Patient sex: M
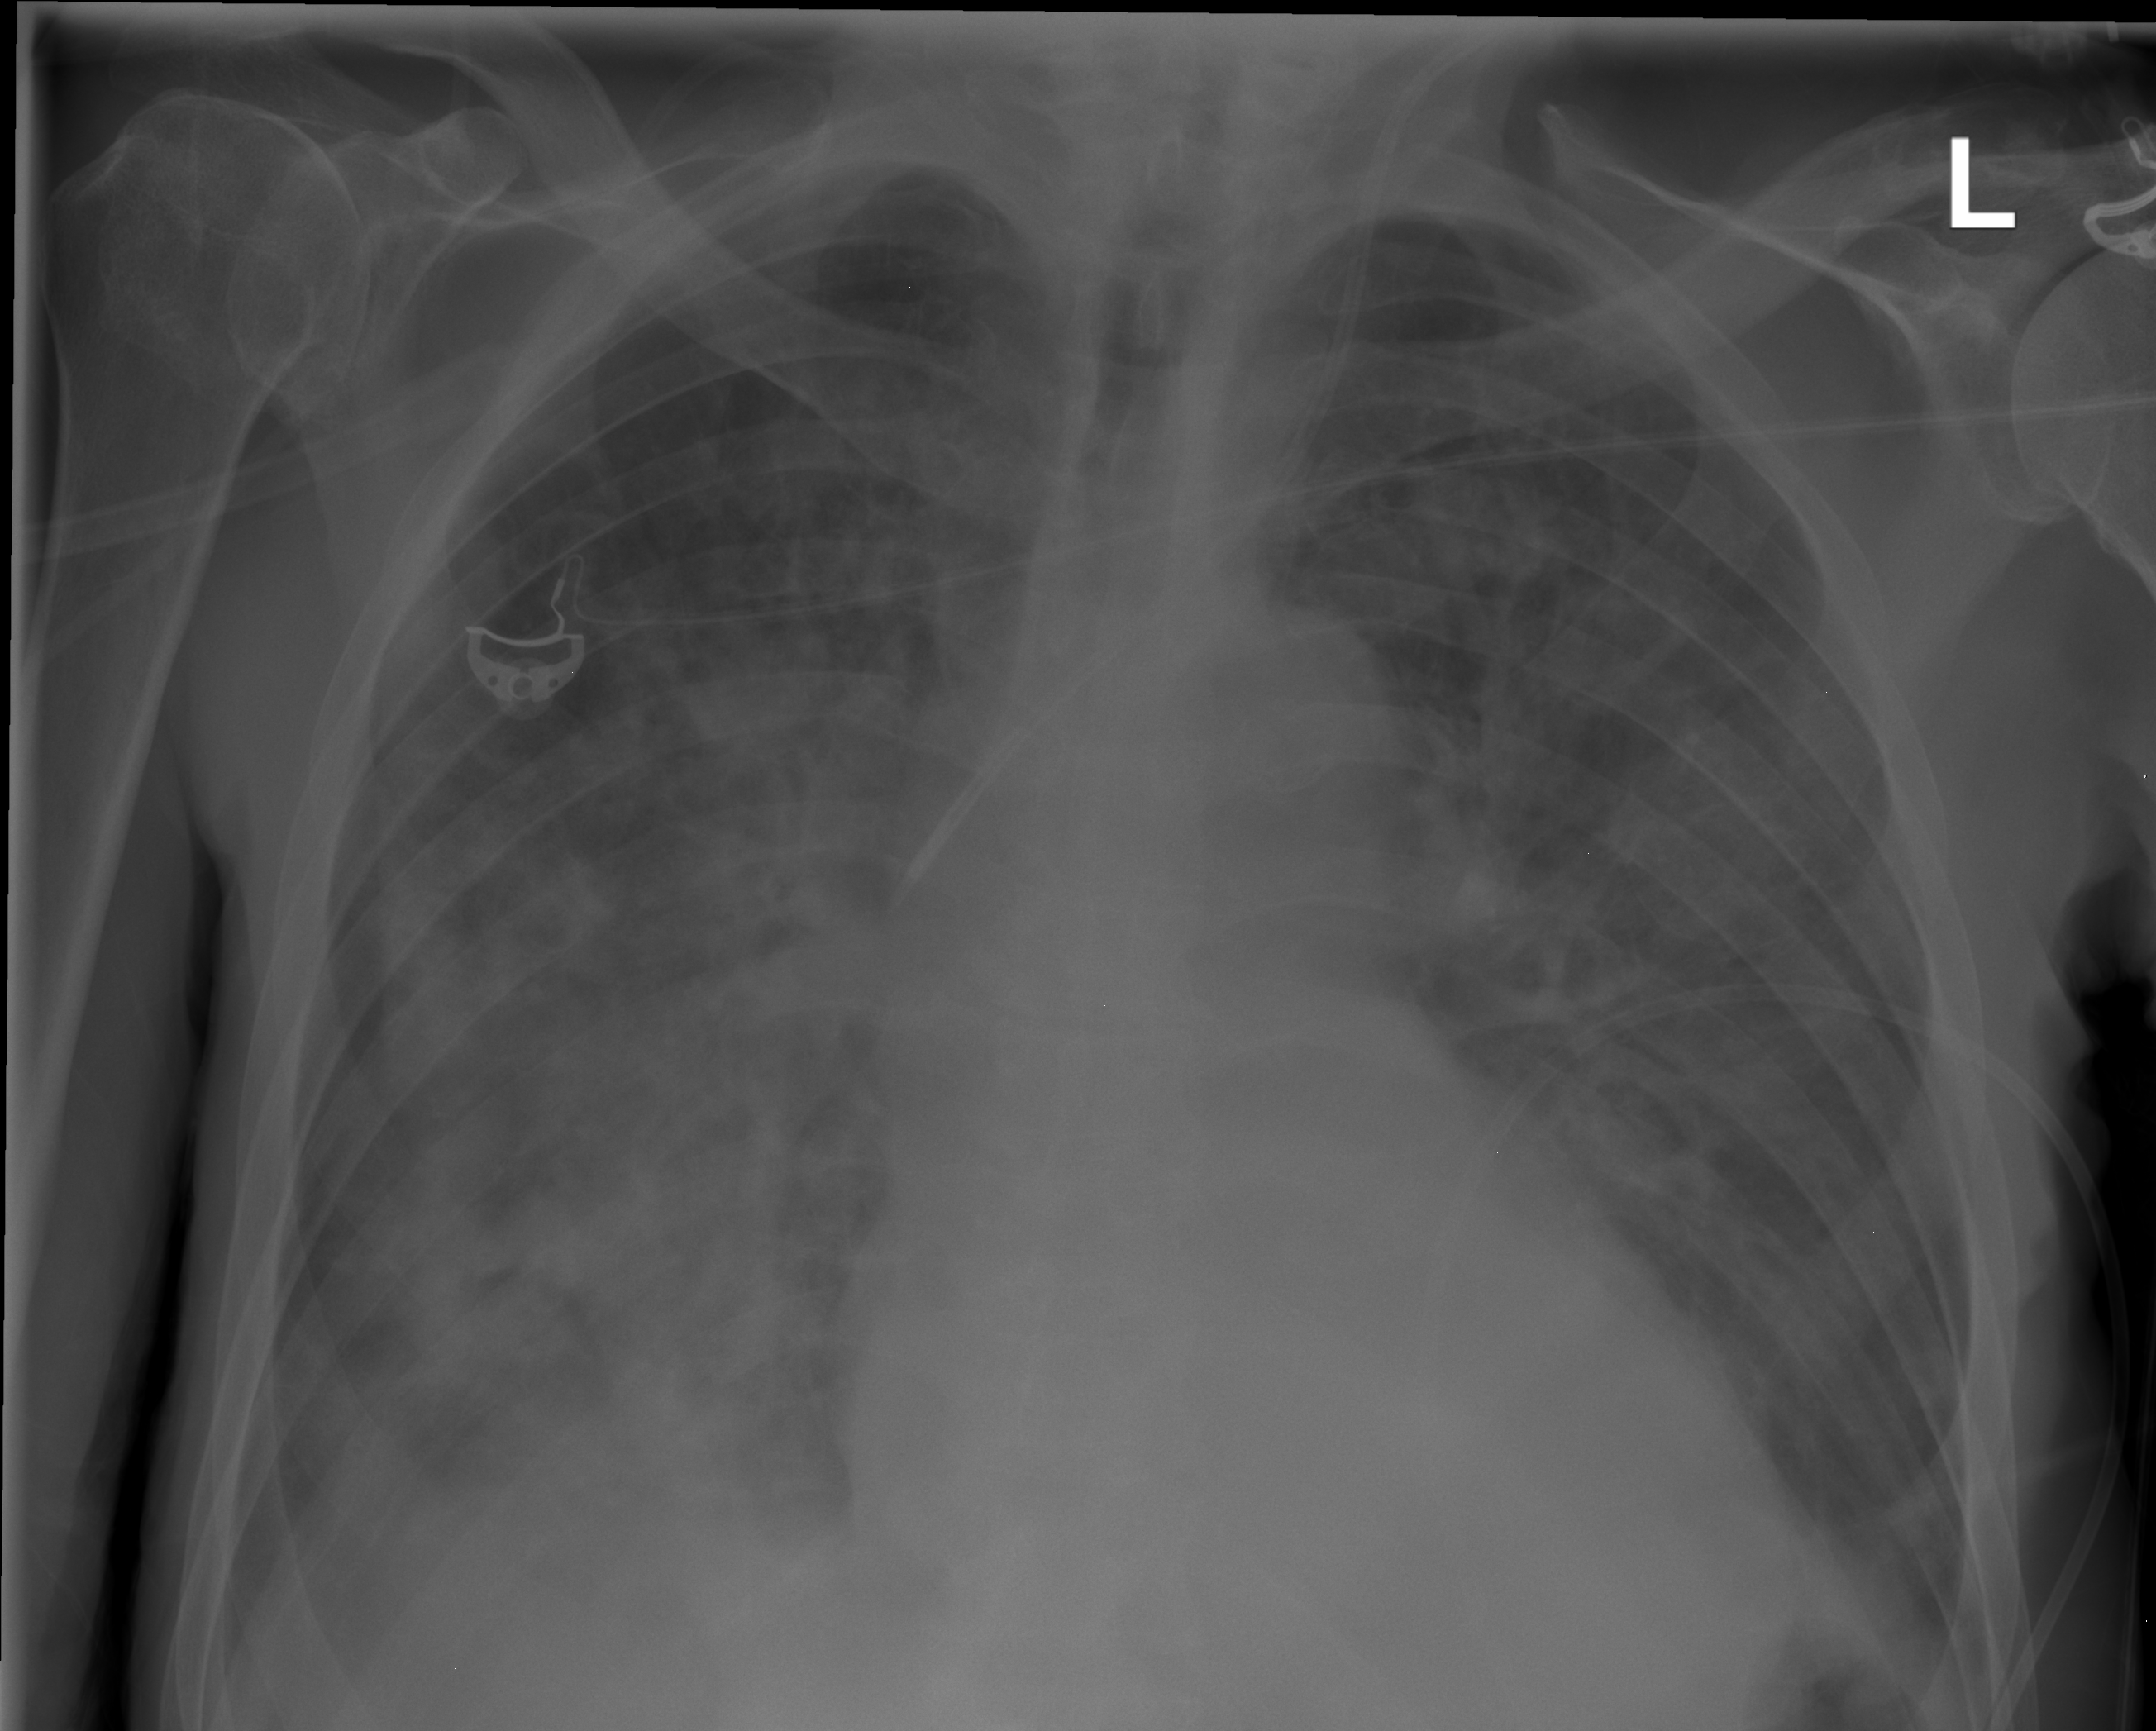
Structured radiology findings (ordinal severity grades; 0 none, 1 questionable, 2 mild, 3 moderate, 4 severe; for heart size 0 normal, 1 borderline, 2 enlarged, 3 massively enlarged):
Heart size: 1
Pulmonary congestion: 2
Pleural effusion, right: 3
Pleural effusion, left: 3
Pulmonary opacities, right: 3
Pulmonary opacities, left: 3
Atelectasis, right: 3
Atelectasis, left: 3